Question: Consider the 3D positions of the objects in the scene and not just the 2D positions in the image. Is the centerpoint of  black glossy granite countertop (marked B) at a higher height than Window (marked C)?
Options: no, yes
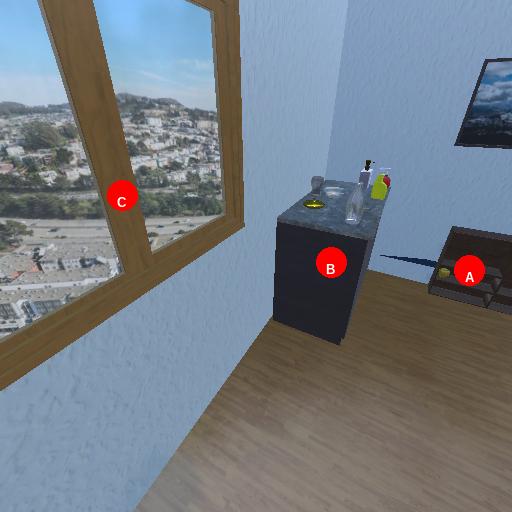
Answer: no